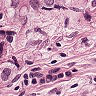
Metastatic tissue present: yes